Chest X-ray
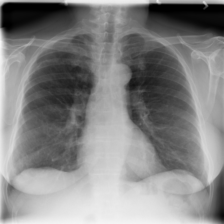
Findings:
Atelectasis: negative
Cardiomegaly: negative
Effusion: negative
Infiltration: negative
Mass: negative
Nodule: negative
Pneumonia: negative
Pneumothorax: negative
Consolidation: negative
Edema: negative
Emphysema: negative
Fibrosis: negative
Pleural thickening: positive
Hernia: negative